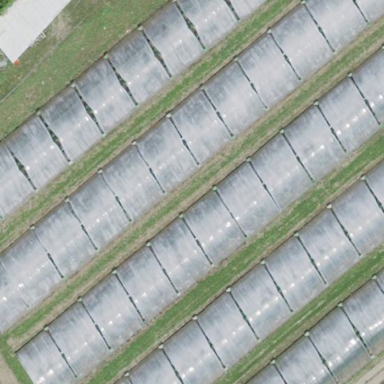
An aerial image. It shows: Greenhouse.